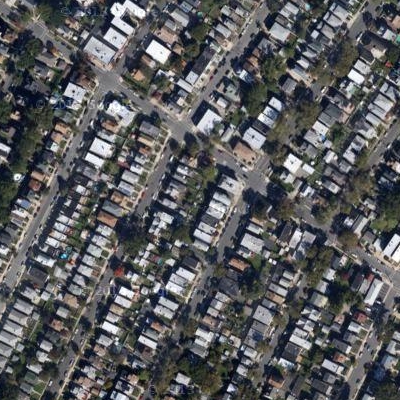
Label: fResident